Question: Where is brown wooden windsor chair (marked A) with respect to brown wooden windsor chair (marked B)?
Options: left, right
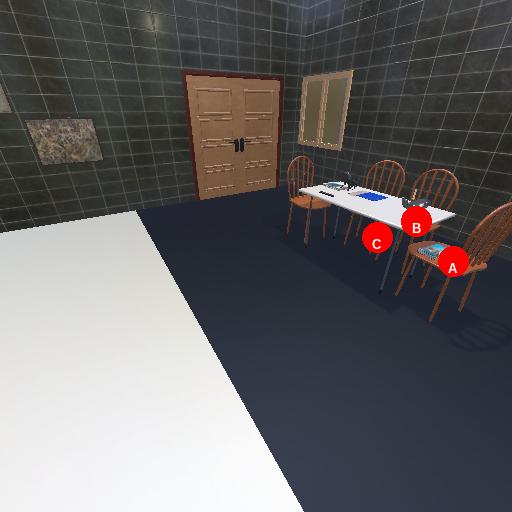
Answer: left